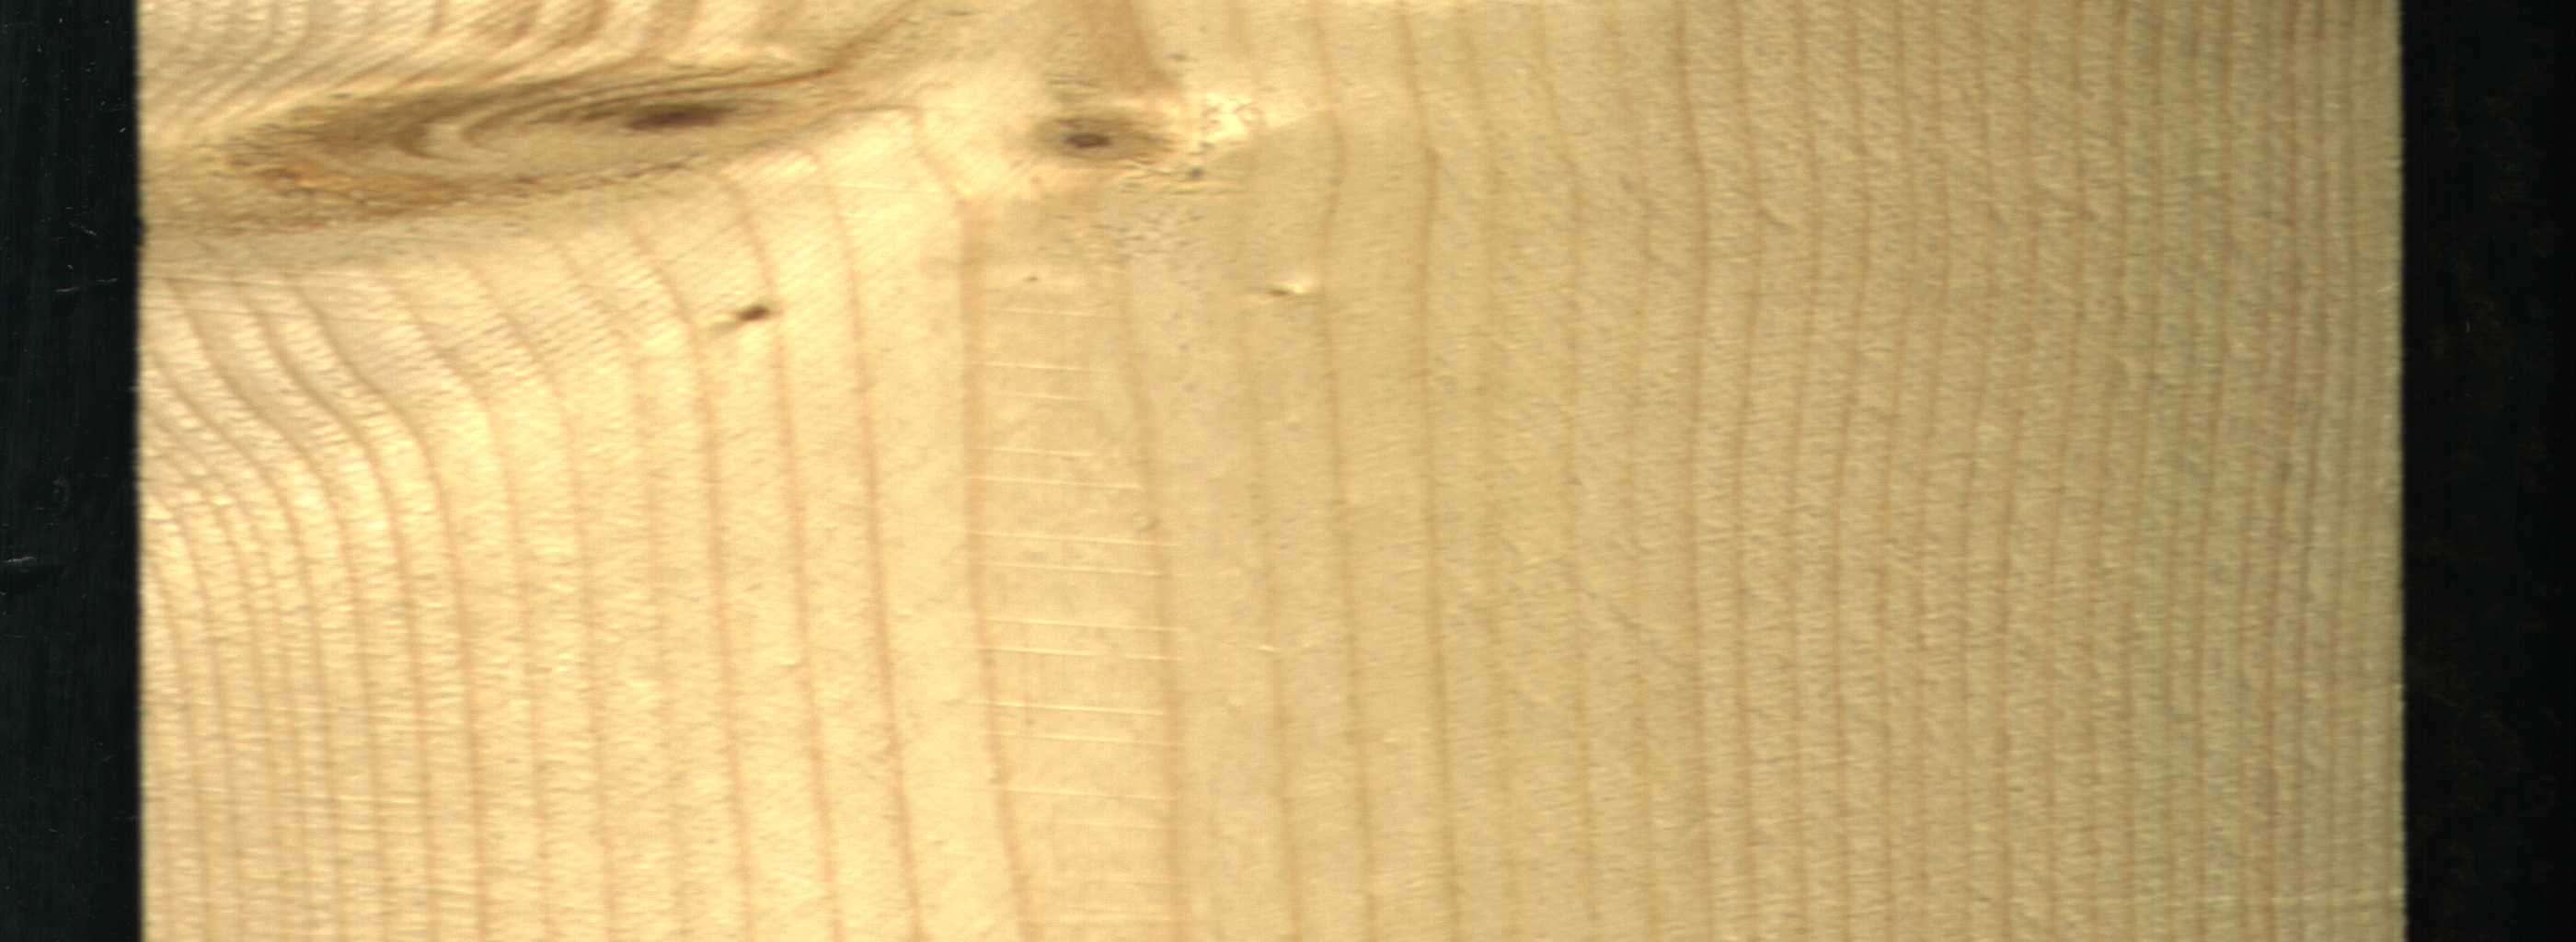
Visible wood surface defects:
Live_Knot
Live_Knot